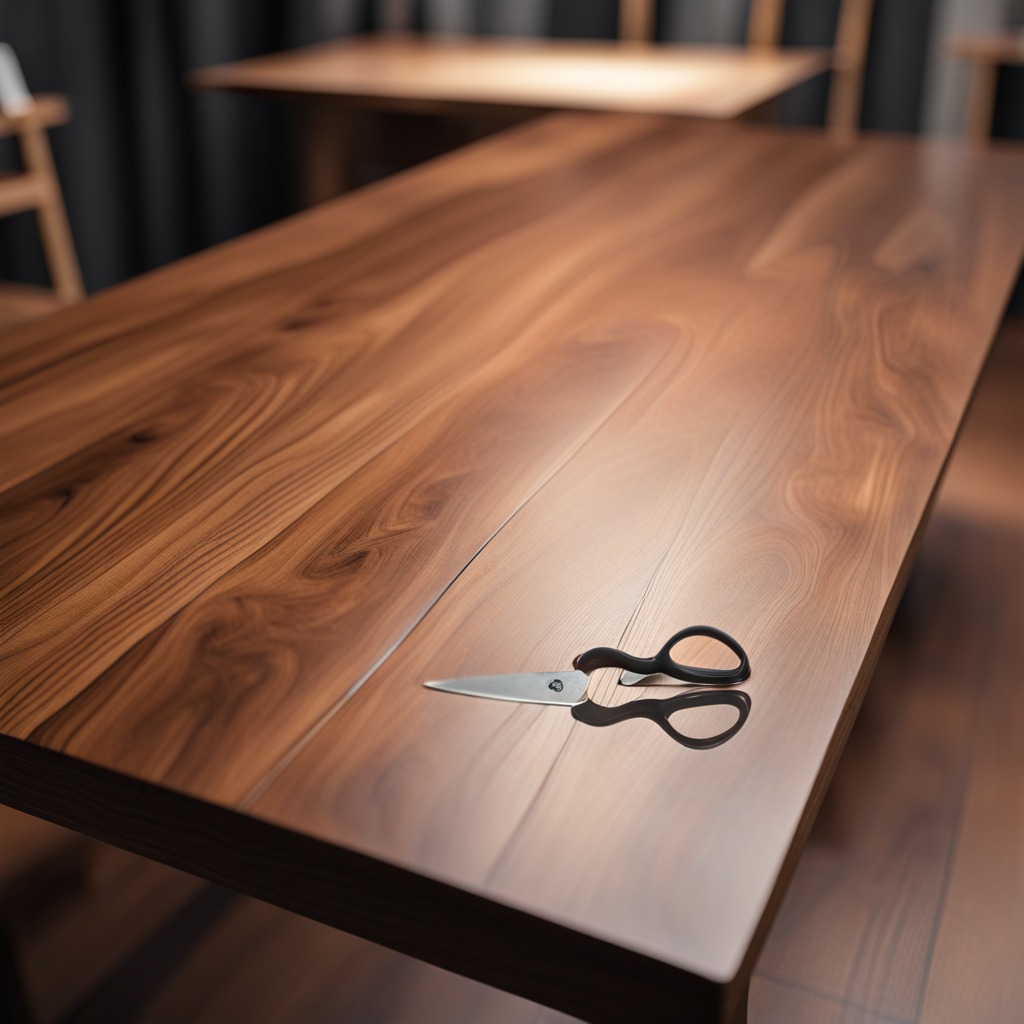
A scissor is lying on a wooden table in a carpentry studio rich wood textures side lighting.